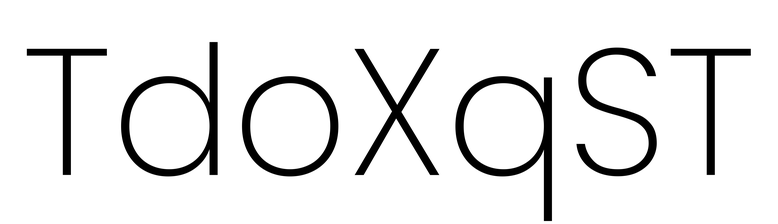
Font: Poppins-ExtraLight